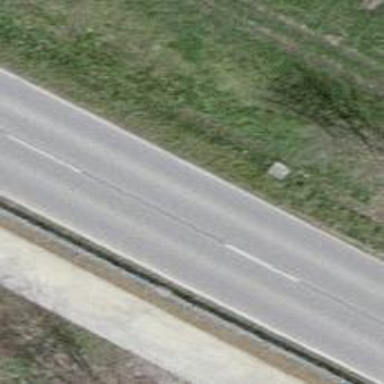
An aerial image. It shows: Secondary road with separate asphalt cycleway and sidewalk.